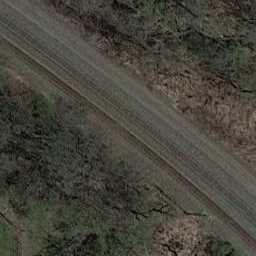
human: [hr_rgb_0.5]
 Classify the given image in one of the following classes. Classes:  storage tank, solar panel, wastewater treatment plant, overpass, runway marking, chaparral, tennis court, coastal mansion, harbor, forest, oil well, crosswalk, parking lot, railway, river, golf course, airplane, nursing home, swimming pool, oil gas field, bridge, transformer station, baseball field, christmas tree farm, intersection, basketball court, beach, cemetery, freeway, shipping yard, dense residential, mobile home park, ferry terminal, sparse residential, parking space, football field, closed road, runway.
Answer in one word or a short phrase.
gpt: railway